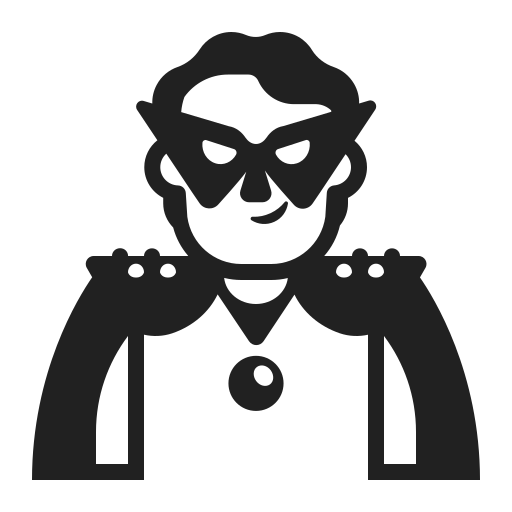
person supervillain high contrast default